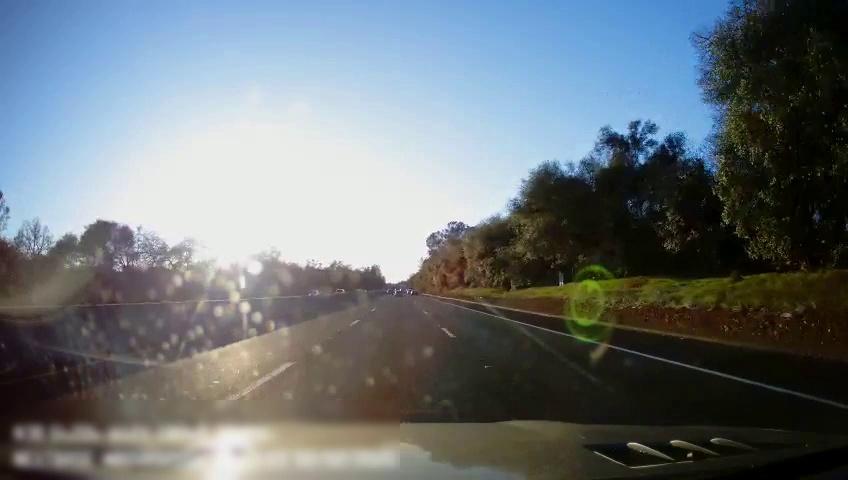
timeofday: Day
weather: Cloudy
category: Drivable Space
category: Vehicles | Car
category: Vehicles | SUV
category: Vehicles | Car
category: Lanes | Alternate Lane
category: Lanes | Current Lane
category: Lanes | Current Lane
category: Lanes | Alternate Lane